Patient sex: F
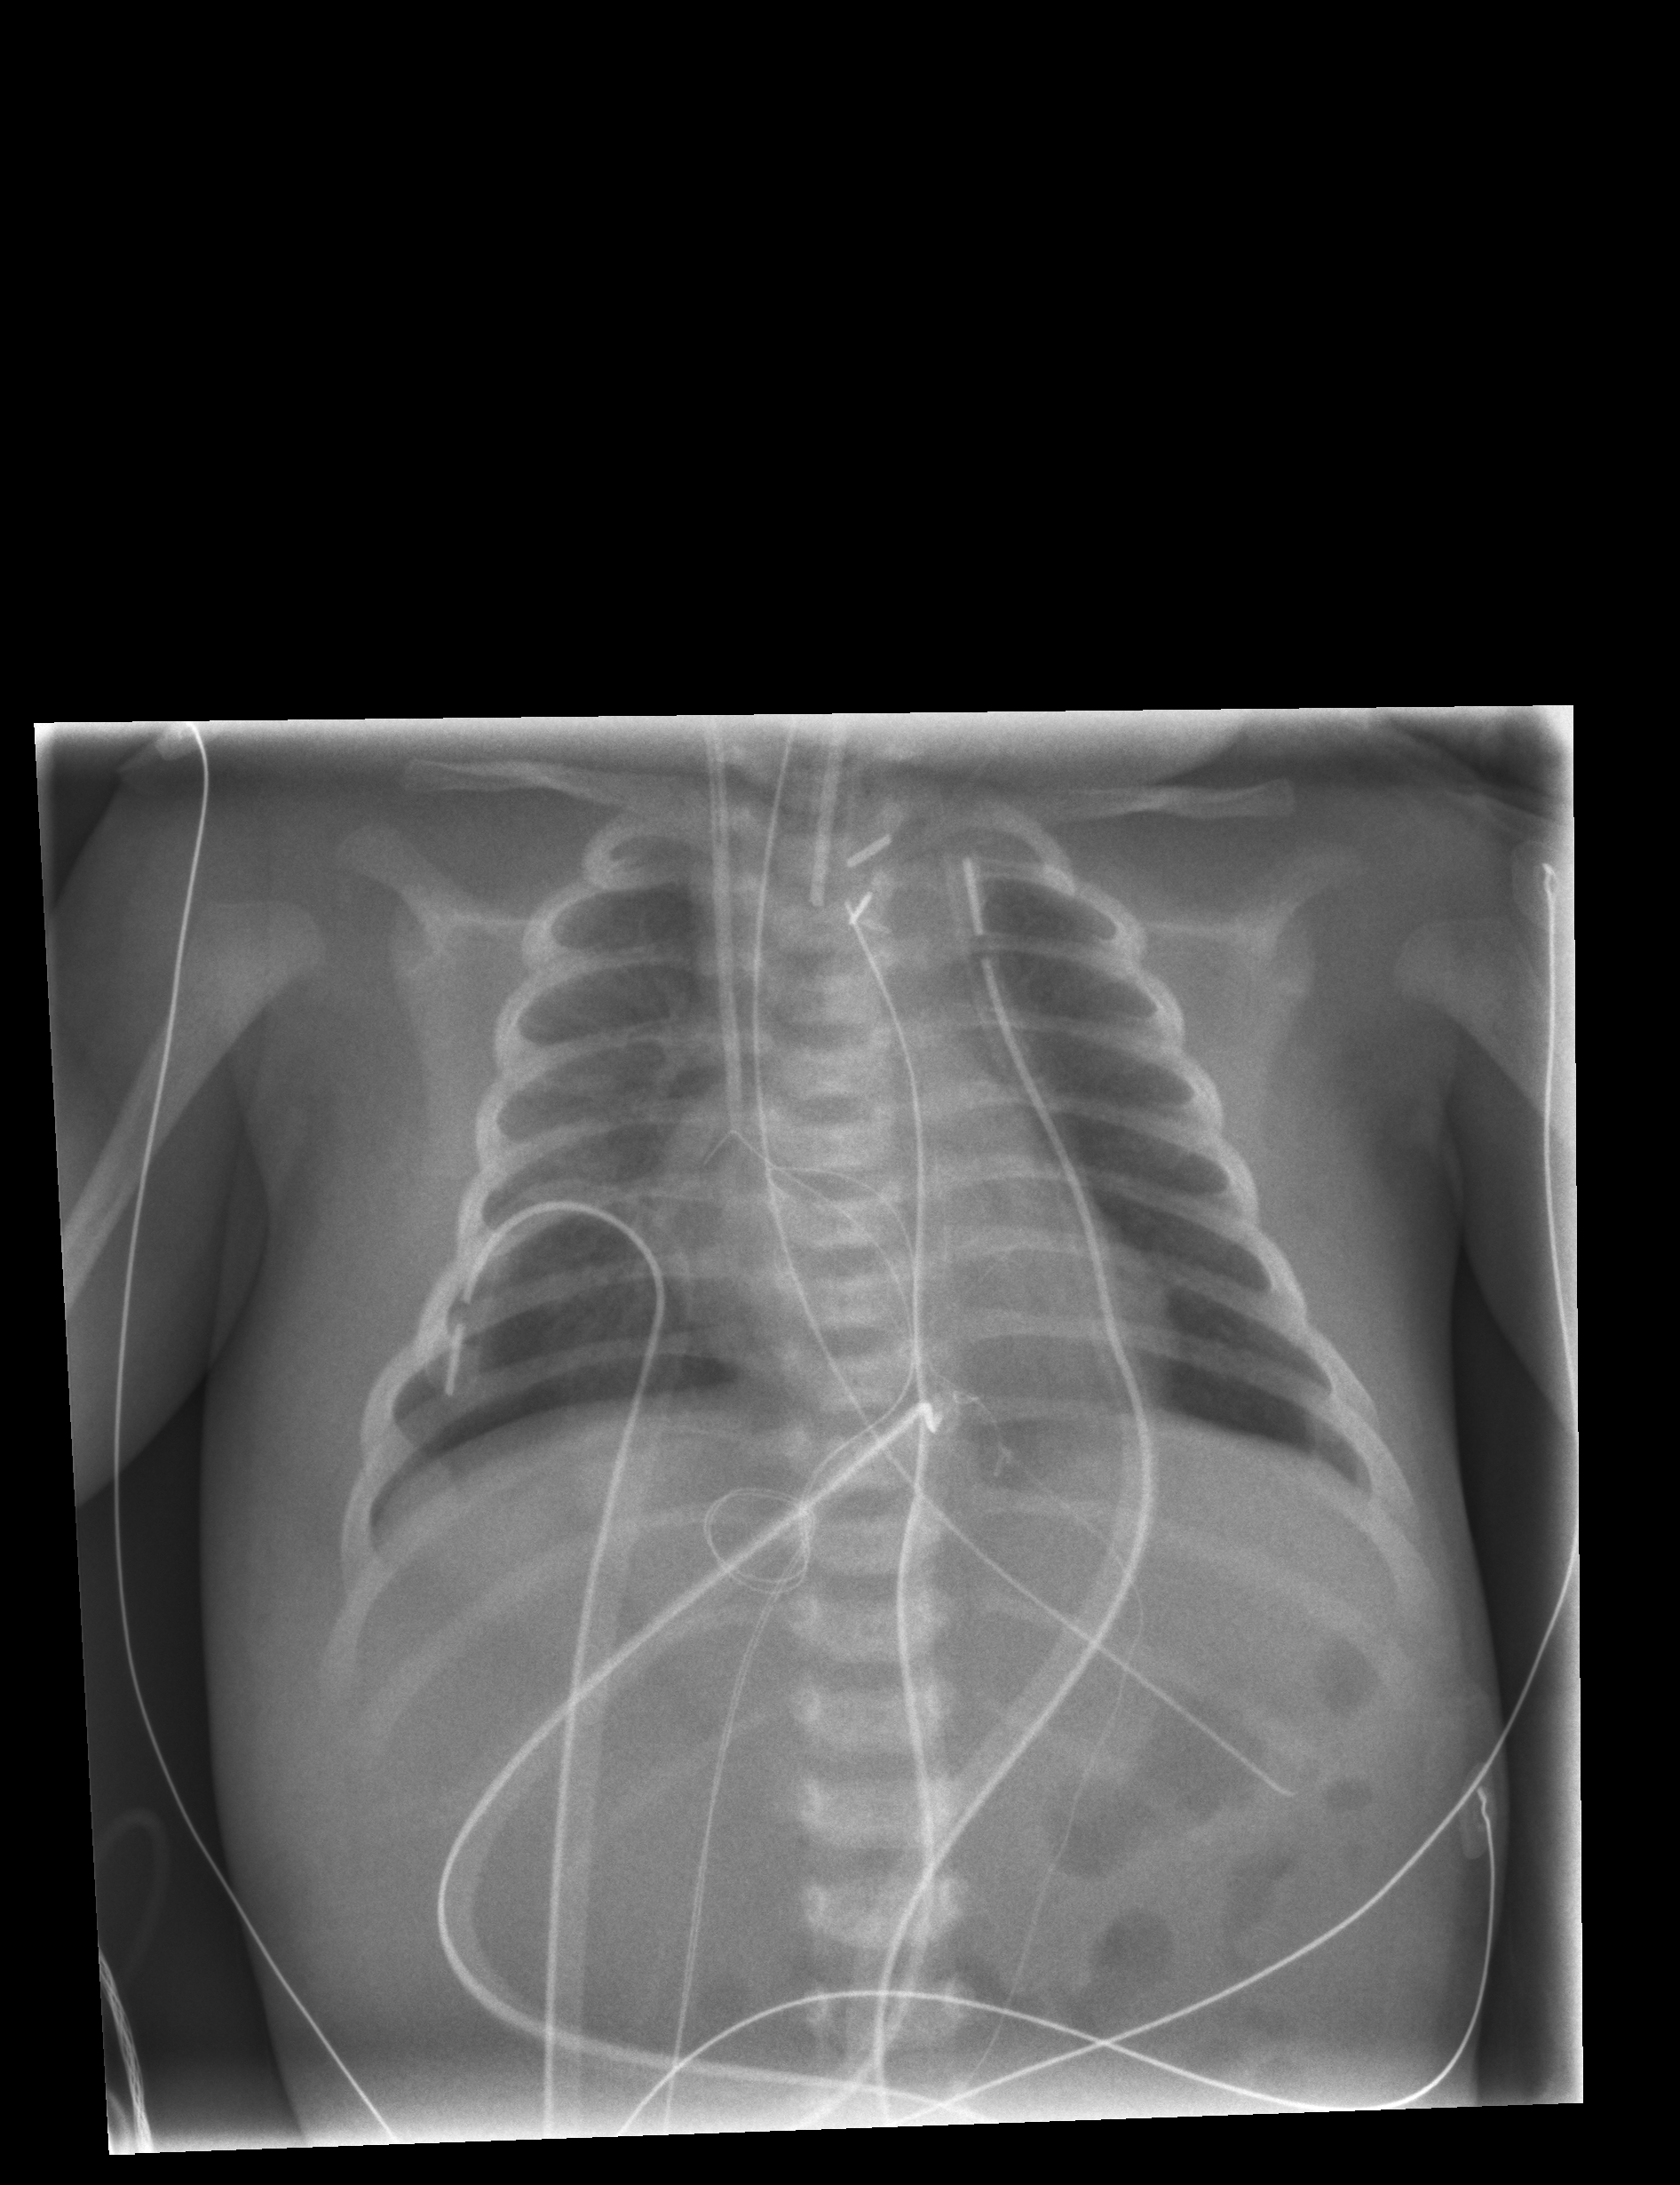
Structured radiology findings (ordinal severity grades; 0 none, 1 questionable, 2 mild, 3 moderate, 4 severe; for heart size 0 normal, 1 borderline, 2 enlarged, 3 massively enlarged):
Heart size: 0
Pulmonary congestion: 0
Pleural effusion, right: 0
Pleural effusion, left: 0
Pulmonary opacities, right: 1
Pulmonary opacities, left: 0
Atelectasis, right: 1
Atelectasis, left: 0